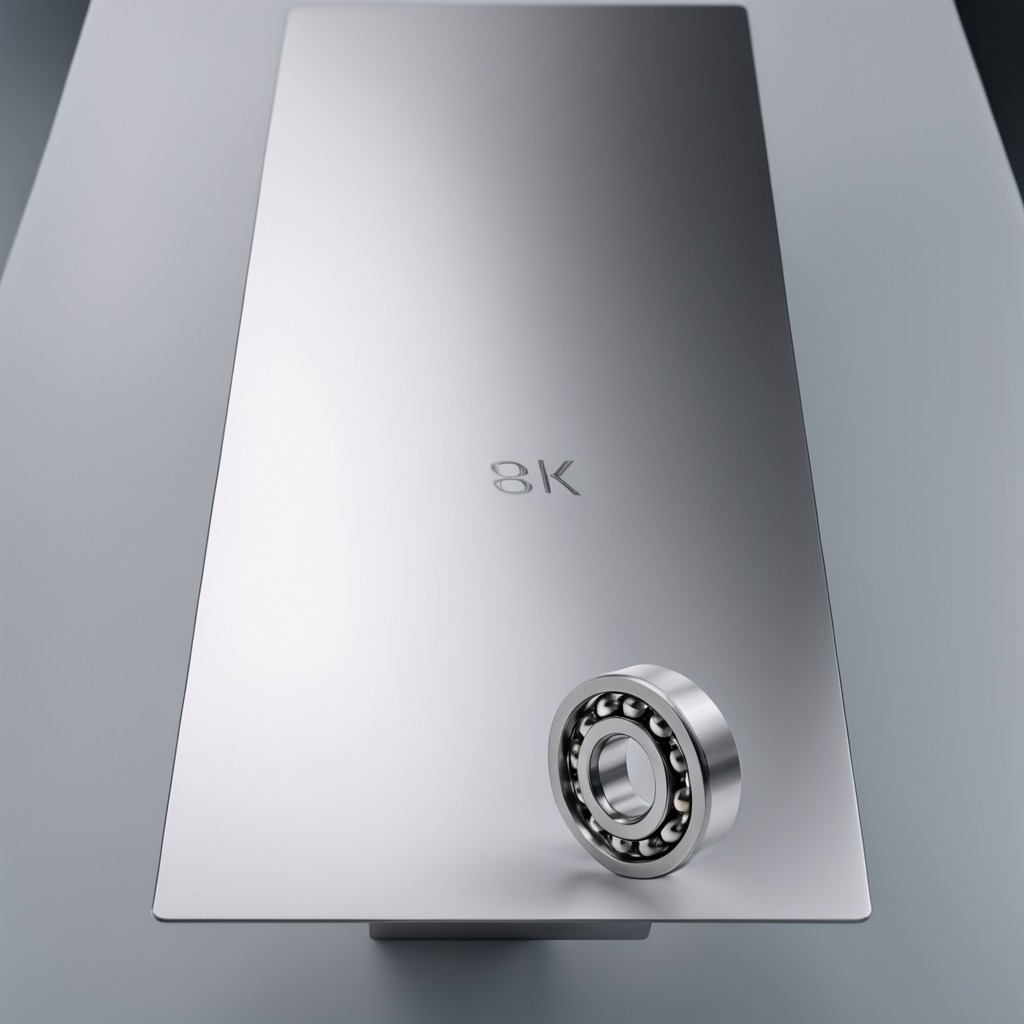
A metal ball bearing is lying on a stainless steel table in a high-end prototyping lab.